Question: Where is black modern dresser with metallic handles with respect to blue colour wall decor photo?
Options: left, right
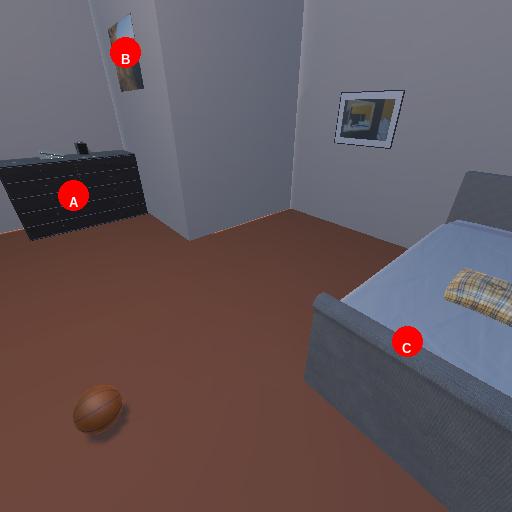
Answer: left